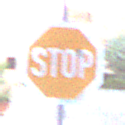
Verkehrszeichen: Stop
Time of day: SunriseSunset
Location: Outdoor (Urban)
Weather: PartlyCloudy
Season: NotSpecified
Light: Natural